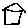
Label: house